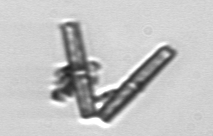
Label: Thalassionema